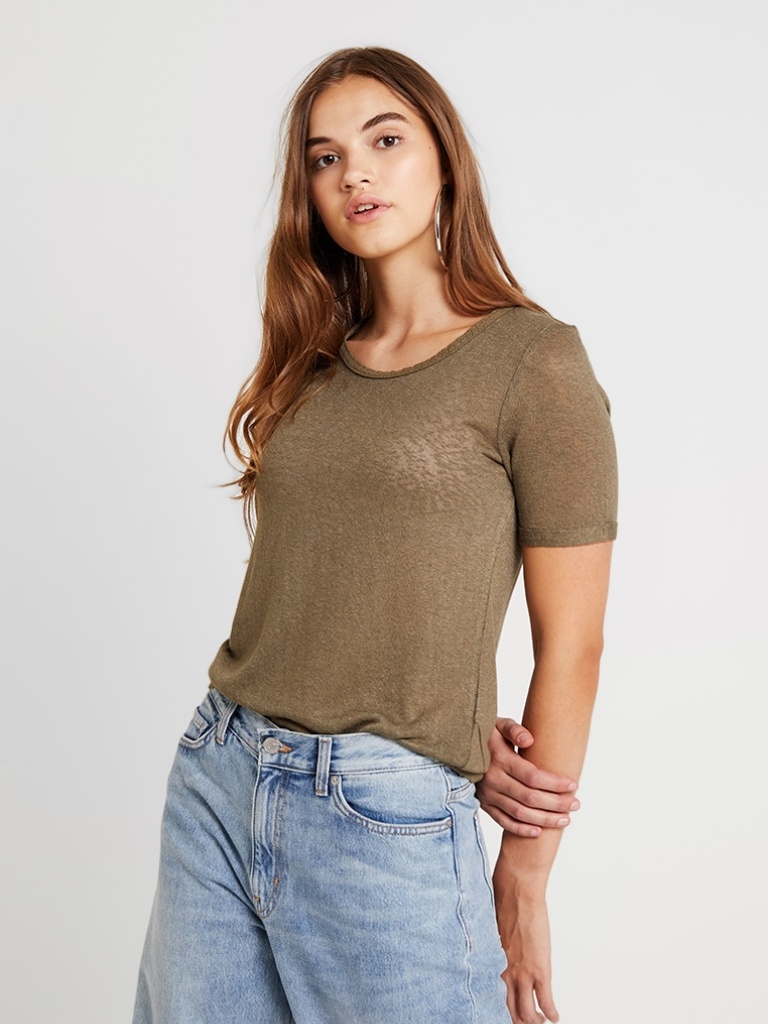
mesh tight short sleeve hip length Untucked crew t-shirt